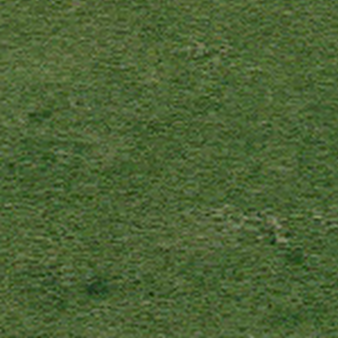
Label: other